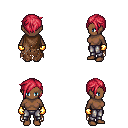
a pixel art fantasy rpg character, female body template, human, dark skin, brown tattered cape, metal pants, ruby red pixie cut hairstyle, gold gloves, four views (front, back, left, right), 2x2 character sprite sheet, small pixel art, hard edges, no anti-aliasing